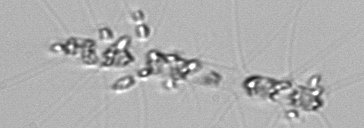
Label: Chaetoceros_didymus_TAG_external_flagellate